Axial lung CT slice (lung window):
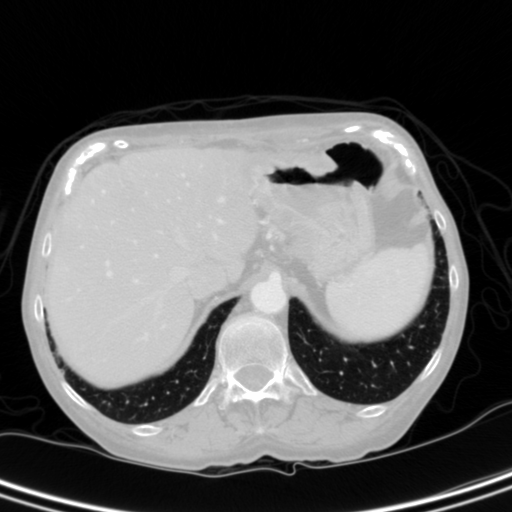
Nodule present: no